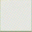
Piece: xx